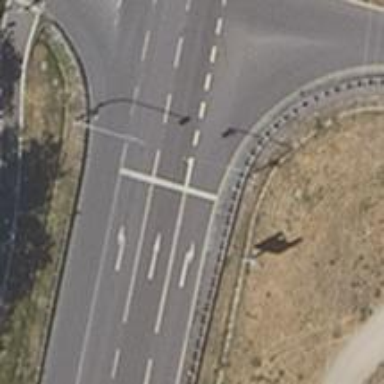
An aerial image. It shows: Road with traffic signals.